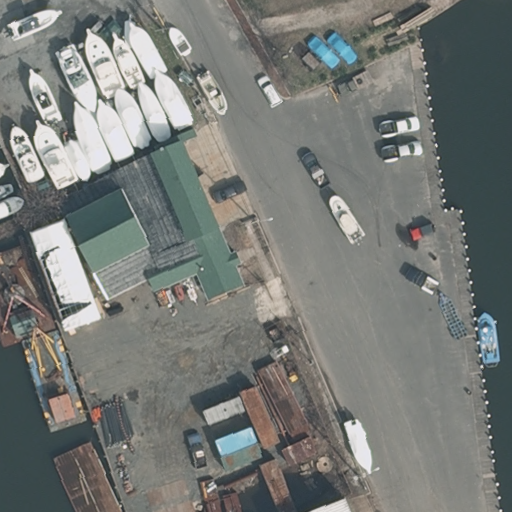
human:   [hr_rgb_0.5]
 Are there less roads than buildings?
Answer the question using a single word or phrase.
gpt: yes

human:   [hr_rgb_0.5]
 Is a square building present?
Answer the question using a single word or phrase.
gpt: no

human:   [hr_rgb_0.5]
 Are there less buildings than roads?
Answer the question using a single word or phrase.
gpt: no

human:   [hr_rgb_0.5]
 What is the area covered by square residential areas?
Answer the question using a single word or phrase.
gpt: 0m2

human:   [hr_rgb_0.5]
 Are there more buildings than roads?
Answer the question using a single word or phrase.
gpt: yes

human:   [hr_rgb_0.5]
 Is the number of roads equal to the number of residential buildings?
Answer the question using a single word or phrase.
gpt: yes

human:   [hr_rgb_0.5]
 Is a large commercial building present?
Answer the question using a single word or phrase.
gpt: yes

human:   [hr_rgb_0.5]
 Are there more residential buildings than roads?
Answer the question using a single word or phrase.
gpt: no

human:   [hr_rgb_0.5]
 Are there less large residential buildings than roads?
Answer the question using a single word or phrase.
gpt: yes

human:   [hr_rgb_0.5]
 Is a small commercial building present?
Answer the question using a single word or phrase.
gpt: no

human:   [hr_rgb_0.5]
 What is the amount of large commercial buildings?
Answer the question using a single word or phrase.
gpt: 1

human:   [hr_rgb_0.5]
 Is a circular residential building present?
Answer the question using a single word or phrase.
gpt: no

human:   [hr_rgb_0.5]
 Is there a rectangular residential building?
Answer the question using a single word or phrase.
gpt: yes

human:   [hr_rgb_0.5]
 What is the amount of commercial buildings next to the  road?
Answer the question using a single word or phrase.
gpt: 1

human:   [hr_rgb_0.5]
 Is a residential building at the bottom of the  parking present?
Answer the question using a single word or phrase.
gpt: yes

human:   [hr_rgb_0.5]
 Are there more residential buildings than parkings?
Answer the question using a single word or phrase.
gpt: no

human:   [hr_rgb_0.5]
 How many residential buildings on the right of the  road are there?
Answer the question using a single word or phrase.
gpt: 0

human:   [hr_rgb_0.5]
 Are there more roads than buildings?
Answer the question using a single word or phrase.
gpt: no

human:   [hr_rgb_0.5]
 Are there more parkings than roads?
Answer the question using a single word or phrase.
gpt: no

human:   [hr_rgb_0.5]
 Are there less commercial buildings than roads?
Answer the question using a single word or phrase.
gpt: no

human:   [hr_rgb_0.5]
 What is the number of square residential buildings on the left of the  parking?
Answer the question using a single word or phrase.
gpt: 0

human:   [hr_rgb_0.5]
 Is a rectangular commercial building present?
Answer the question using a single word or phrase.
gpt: no

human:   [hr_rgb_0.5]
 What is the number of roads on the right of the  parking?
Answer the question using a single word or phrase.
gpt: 0

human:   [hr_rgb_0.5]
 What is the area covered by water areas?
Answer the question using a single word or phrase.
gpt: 0m2

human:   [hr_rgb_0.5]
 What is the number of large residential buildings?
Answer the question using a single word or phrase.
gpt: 0

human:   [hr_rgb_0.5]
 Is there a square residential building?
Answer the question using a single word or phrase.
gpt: no

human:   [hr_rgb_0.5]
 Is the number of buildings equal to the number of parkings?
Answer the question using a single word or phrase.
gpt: no

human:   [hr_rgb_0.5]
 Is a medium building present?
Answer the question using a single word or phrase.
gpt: no

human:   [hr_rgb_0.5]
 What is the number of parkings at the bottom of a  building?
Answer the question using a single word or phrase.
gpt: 0

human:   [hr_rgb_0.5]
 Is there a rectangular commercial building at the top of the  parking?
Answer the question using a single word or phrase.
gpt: no

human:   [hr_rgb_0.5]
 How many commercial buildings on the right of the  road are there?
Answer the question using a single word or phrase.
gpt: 0

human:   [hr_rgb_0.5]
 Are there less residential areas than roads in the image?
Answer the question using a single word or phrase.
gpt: no

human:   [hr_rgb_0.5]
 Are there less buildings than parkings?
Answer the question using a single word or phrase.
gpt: no

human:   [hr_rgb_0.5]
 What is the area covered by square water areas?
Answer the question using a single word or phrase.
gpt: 0m2

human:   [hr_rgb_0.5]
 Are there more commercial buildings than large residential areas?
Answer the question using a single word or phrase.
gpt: no

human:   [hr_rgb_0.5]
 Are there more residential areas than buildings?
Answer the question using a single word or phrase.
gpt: no